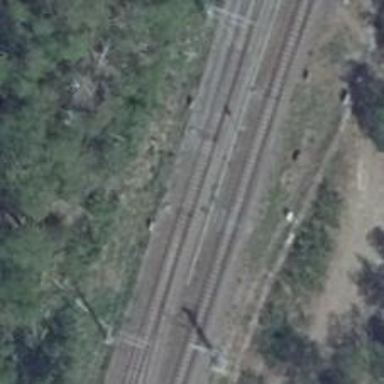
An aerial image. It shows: Railway switch.